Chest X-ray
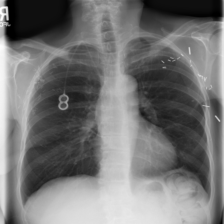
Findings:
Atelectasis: positive
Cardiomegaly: negative
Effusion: negative
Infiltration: negative
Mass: negative
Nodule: negative
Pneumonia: negative
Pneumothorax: negative
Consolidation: negative
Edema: negative
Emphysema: negative
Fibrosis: negative
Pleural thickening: negative
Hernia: negative